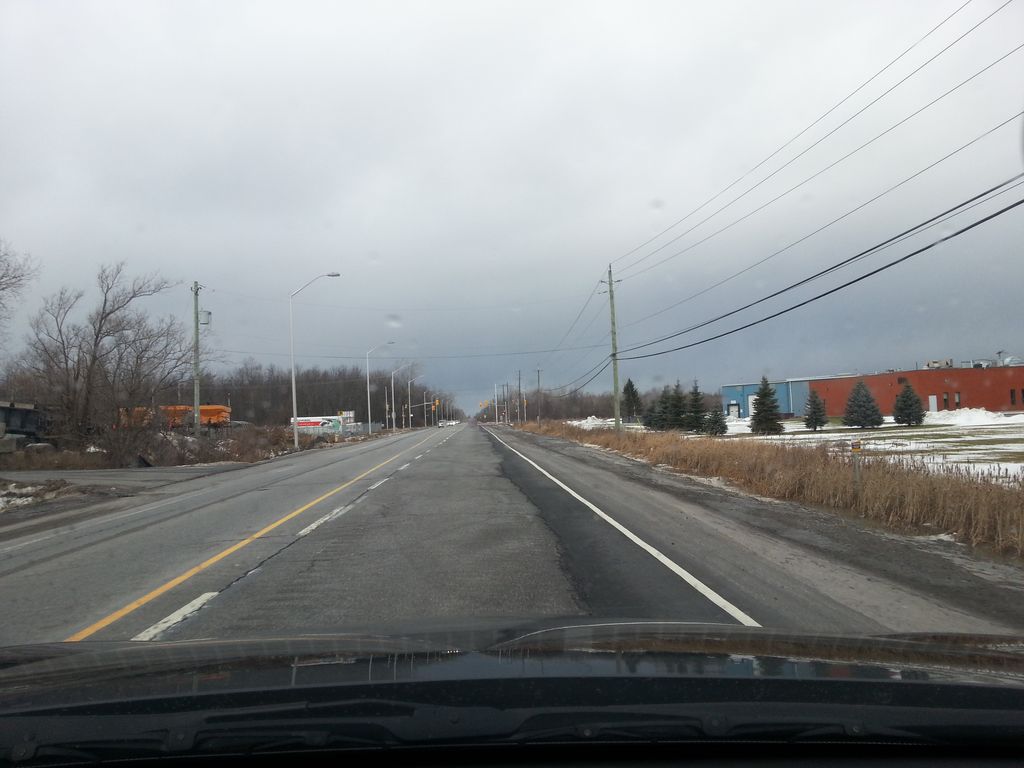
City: ottawa-gatineau